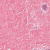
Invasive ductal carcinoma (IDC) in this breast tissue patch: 0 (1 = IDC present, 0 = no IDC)